Question: I have three pretty simple queries that I believe could be accomplished in one query, but I can't figure it out. Here are the queries:
'''
$idSQL = "SELECT website_id FROM websites WHERE website_url = :webURL LIMIT 1
$featureSQL = "SELECT feature_id FROM feature_website WHERE website_id = :webID";
$sql = "SELECT feature_name, feature_start, feature_end, feature_headline, feature_text, feature_photoHor, feature_photoVert, feature_photoSquare FROM features WHERE feature_id = :featID";
'''
This gives me the expected output:
So, I tried to combine the queries (probably using the incorrect Joins) into this:
'''
$sql = "SELECT f.feature_name, f.feature_start, f.feature_end, f.feature_headline, f.feature_text, f.feature_photoHor, f.feature_photoVert, f.feature_photoSquare FROM features LEFT JOIN feature_website fw ON f.feature_id = fw.feature_id LEFT JOIN websites w ON fw.website_id = w.website_id AND w.website_url = :webURL";
'''
What am I missing?
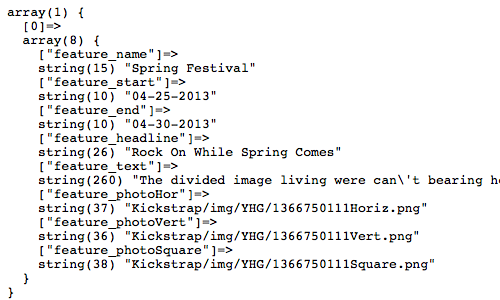
Answer: Try this query:
'''
$sql = "
SELECT f.feature_name, f.feature_start, f.feature_end, f.feature_headline, f.feature_text, f.feature_photoHor, f.feature_photoVert, f.feature_photoSquare
FROM
websites w
LEFT JOIN feature_website fw ON fw.website_id = w.website_id
LEFT JOIN features f ON f.feature_id = fw.feature_id
WHERE
w.website_url = :webURL
";
'''
Maybe you could use regular 'JOIN' in case you don't want to show any result if there's no feature for your website.